Question: So I'm generating a documentation website using Sandcastle Help File Builder. Everything is generated great! However, when looking at a page for a class, I'd like for the Properties table (which currently has the icon, name, and description columns, see below) to include a column for the type of property (int, bool, string, etc).

I was reading somewhere about the xsl files that are used for the templates, but honestly it was a little overwhelming trying to find exactly what I'm looking for.
So basically, I'd like to add a column to the above table that lists the type (string, int, etc). Is that possible? Thanks!
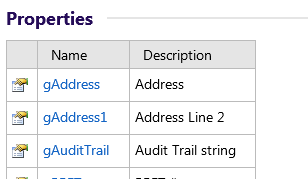
Answer: Unfortunately after a lot of searching I still haven't been able to find a way to do it exactly as I wanted (as a separate column). The best, as Darraugh pointed out, is to include it manually in the description. There are two ways of doing this. Using the <URL>.
The '<see>' tag can be used as such:
'''
/// <summary>
/// Assessment ID to be copied
/// <see cref="System.Int32">System.Int32</see>
/// </summary>
'''
And produces the following:
<URL>
The '<seealso>' tag can be used as such:
'''
/// <summary>
/// Assessment ID to be copied
/// <seealso cref="System.Int32"/>
/// </summary>
'''
And produces the following:
<URL>
This is a little redundant since you have to go into the property in order to see it, which already displays the property type.
Hopefully this answer will become obsolete at some point when this is implemented into sandcastle itself. But for right now this may help other as it has helped me.